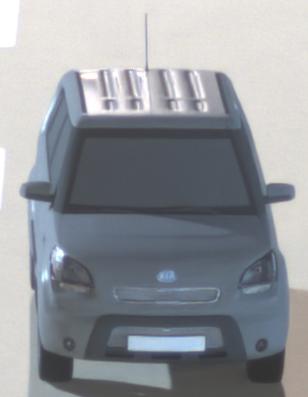
Make: KIA
Model: Soul 1.6
Detailed model: Soul (AM)
Model produced from: 2009/02
Model produced until: 2009/11
Doors: 5
Color: gray
Road condition: dry road
Daytime: night
Contrast: high contrast